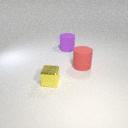
large red rubber cylinder in front of large purple rubber cylinder